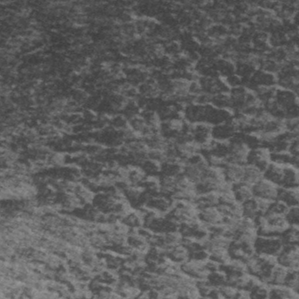
Label: frost